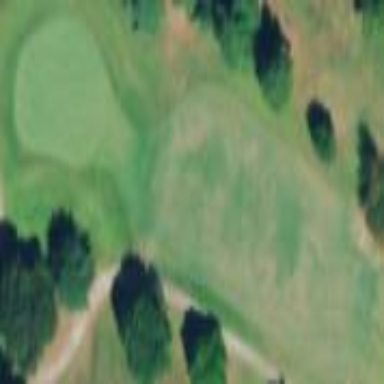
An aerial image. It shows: Scenic golf fairway.